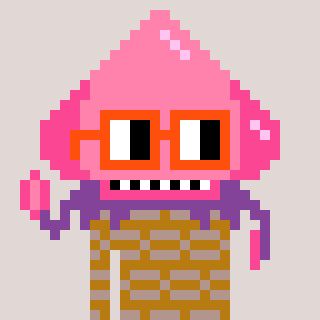
a pixel art character with square orange glasses, a squid-shaped head and a gold-colored body on a warm background